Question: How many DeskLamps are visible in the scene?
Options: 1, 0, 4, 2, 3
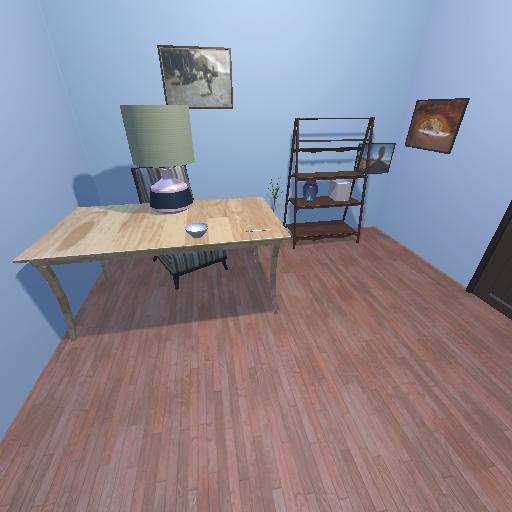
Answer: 1